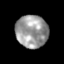
Tissue: skin
Cell type: Epithelial cells
Senescence score: 0.2871
Nuclear area (px): 1023
Mean DAPI intensity: 154.066